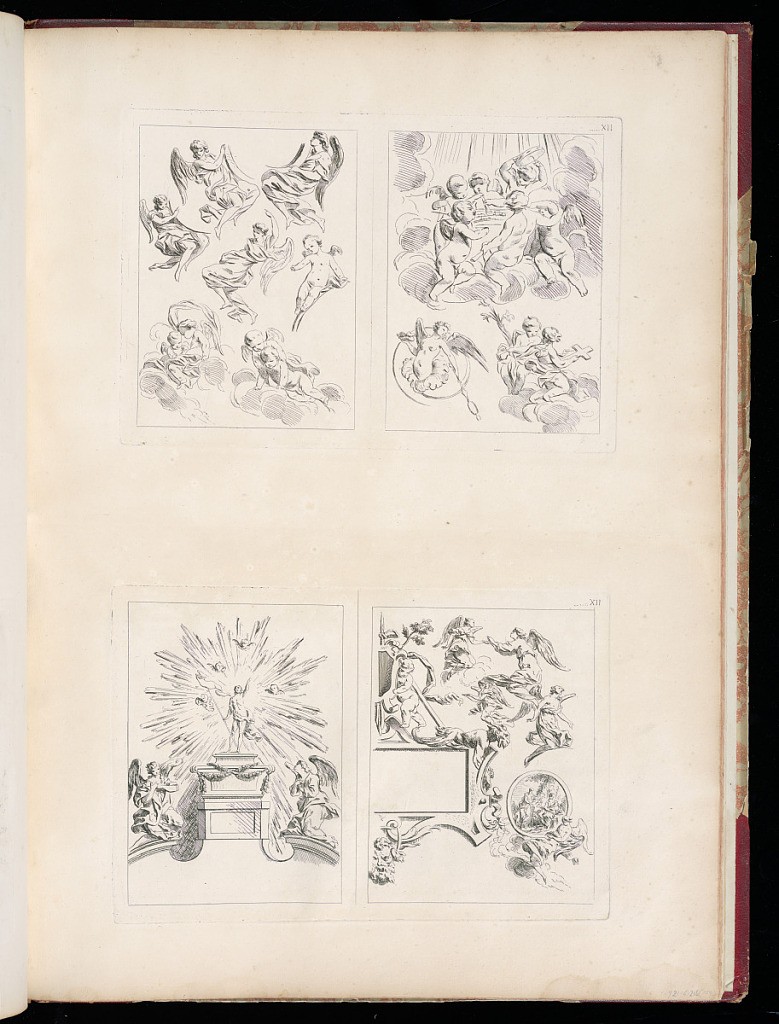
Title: Designs After Architecture
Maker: Gilles-Marie Oppenord, French, 1672–1742
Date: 1749-1761
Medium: Etching and engraving on laid paper
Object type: Bound print
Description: Page printed with two plates (each divided into two) depicting architecture fragments, including figures of angels and putti, a cartouches, and the top of an altar. Both plates are numbered, neither are signed.